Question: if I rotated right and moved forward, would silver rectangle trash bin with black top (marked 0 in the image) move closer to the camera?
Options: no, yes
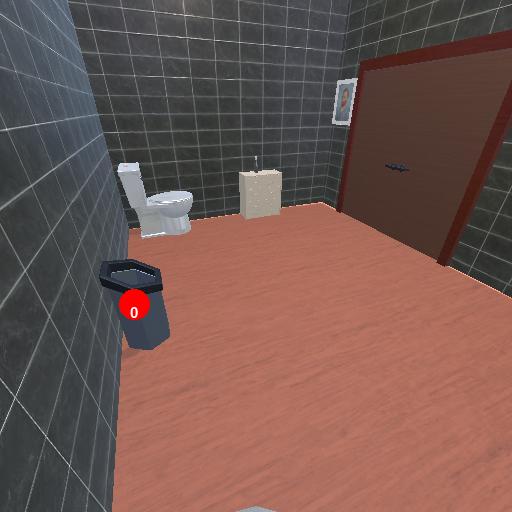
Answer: no